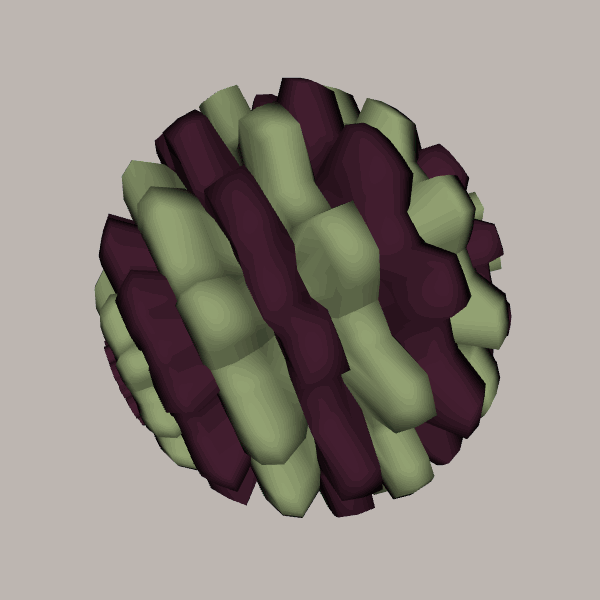
Background: light